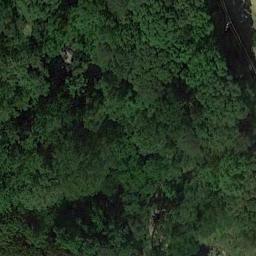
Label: forest